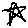
Label: star